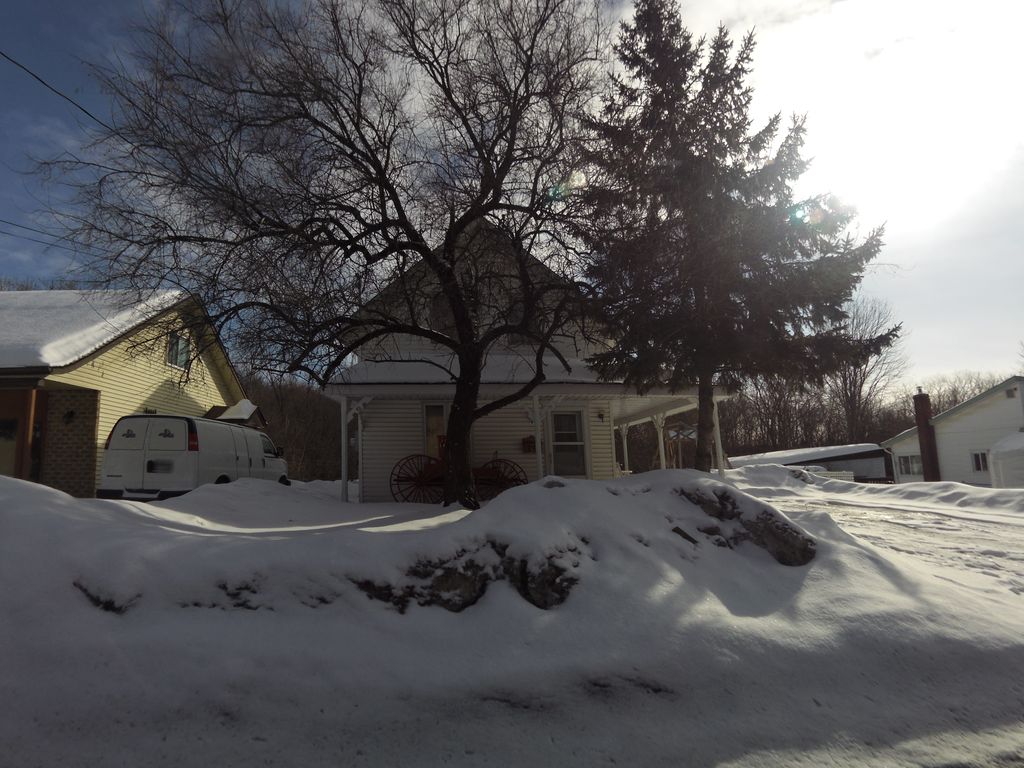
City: ottawa-gatineau